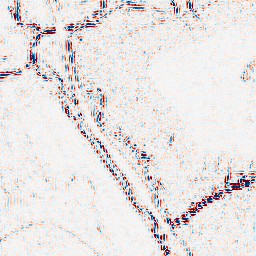
Category: wavelet
Decomposition family: wavelet_reverse_biorthogonal
Decomposition parameters: wavelet: rbio1.3
level: 2
Upsampling method: cubic_mitchell
Upsampling parameters: scale: 8
Upsampling scale: 8